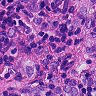
Metastatic tissue present: yes